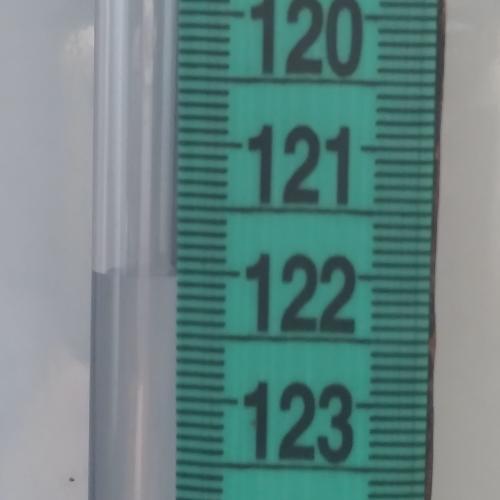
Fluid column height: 122.0 cm